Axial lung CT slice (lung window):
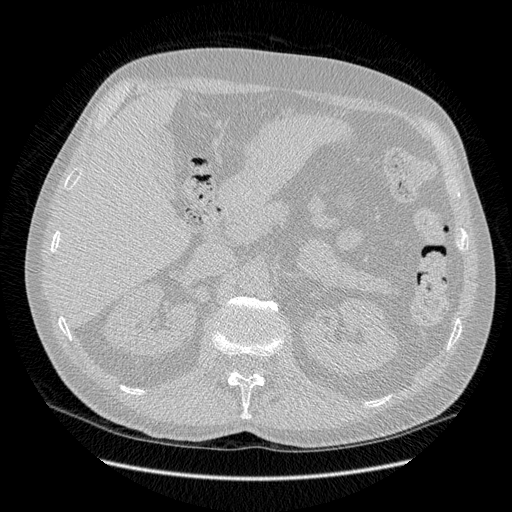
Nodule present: no